Question: I want to customize 'QCalendarWidget' and I can't change the weekends colors for the disabled state. This is how it looks right now:

I would like to gray out the red. I know that you can set the weekends colors with:
'''
QTextCharFormat weekendFormat;
weekendFormat.setForeground(QBrush(Qt::green, Qt::SolidPattern));
m_ui->calendarWidget->setWeekdayTextFormat(Qt::Saturday, weekendFormat);
m_ui->calendarWidget->setWeekdayTextFormat(Qt::Sunday, weekendFormat);
'''
but this doesn't affect the disabled state. How can I affect the disabled state and set different disabled colors for the weekend?
Thanks!
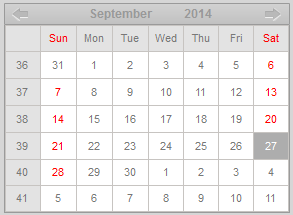
Answer: If you want to get different colors for enabled and disabled states, you can subclass and reimplement the change event handler:
'''
void MyCalendar::changeEvent(QEvent *event)
{
QCalendarWidget::changeEvent(event);
if (event->type() == QEvent::EnabledChange)
{
QColor color;
if (isEnabled())
{
color = Qt::blue;
}
else
{
color = Qt::yellow;
}
QTextCharFormat weekendFormat;
weekendFormat.setForeground(QBrush(color, Qt::SolidPattern));
setWeekdayTextFormat(Qt::Saturday, weekendFormat);
setWeekdayTextFormat(Qt::Sunday, weekendFormat);
}
}
'''